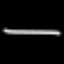
Label: line